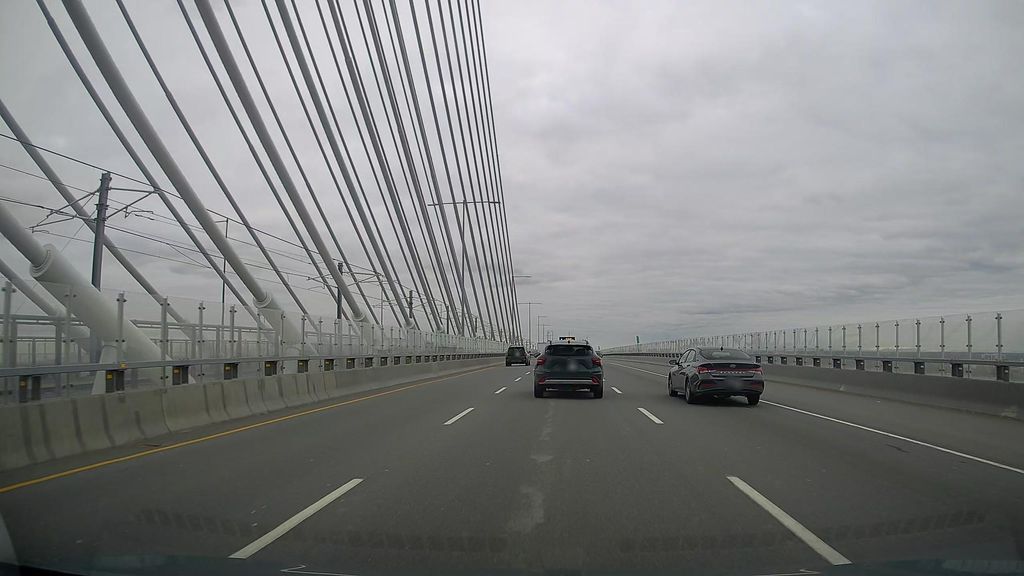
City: montreal